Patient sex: F
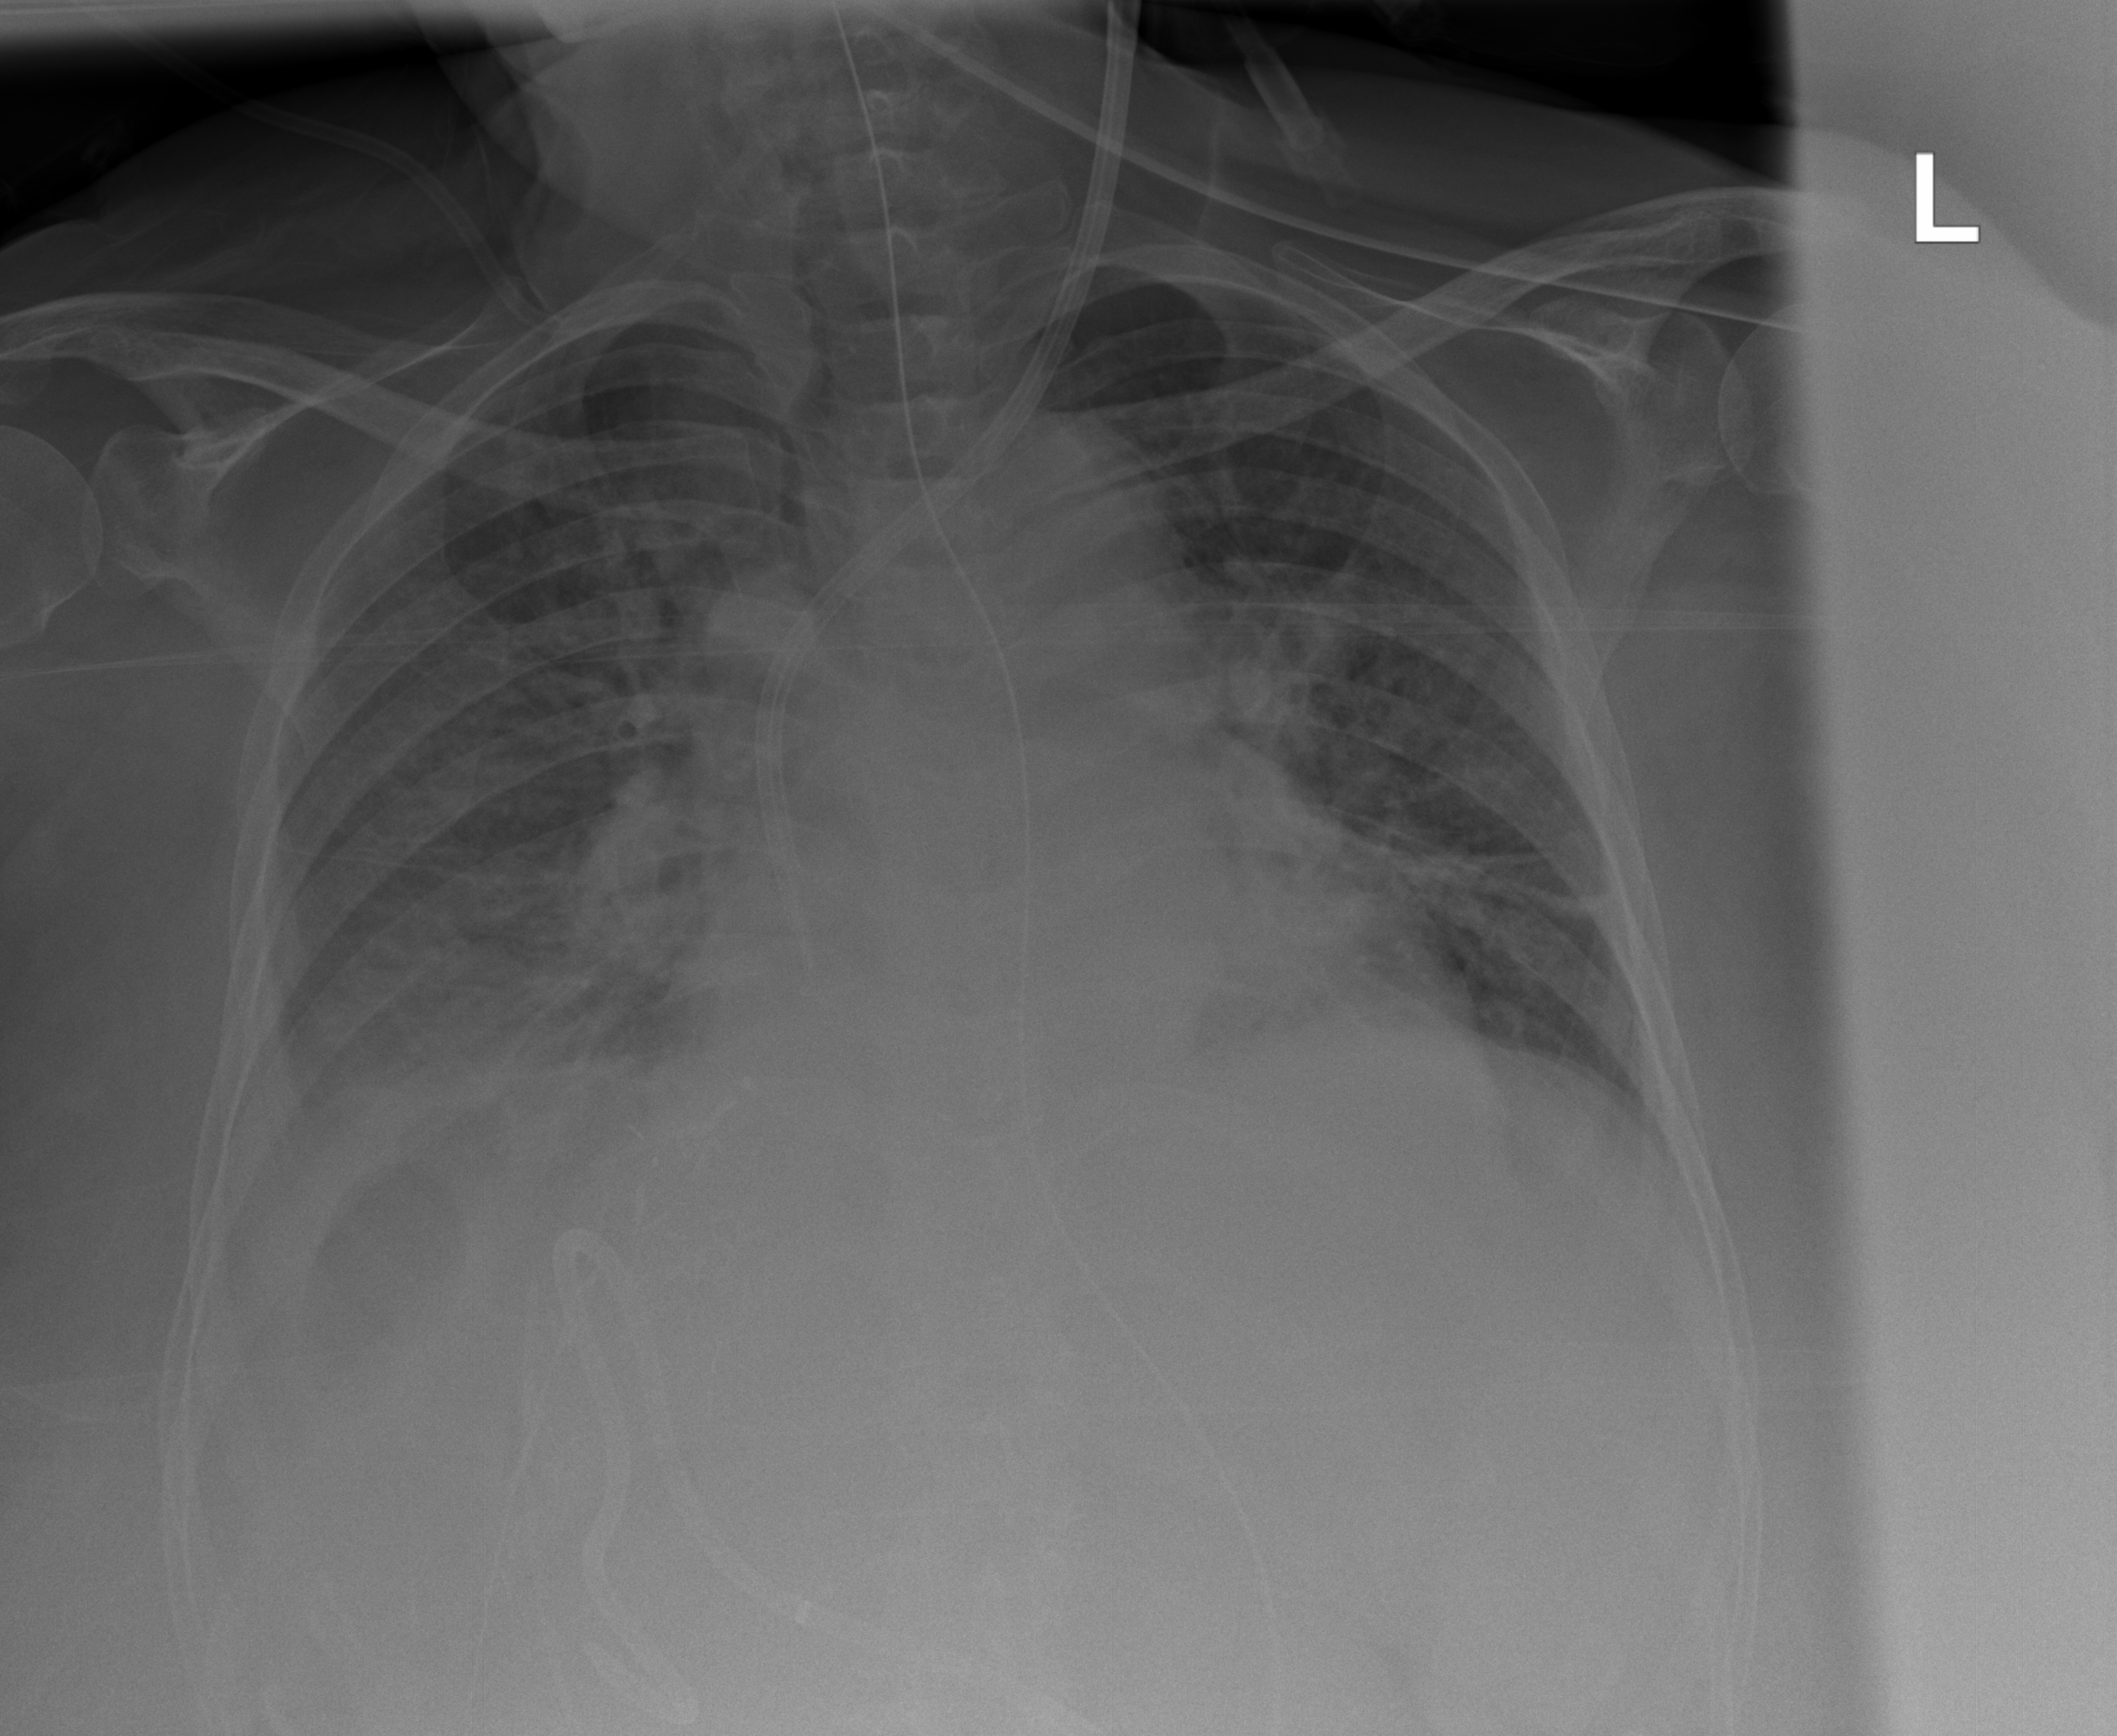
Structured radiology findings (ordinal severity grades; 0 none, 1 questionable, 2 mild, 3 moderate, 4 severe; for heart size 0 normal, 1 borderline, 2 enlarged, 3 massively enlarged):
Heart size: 1
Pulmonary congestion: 2
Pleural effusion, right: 2
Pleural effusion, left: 0
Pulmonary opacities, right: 2
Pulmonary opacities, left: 2
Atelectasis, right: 2
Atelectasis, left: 2